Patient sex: M
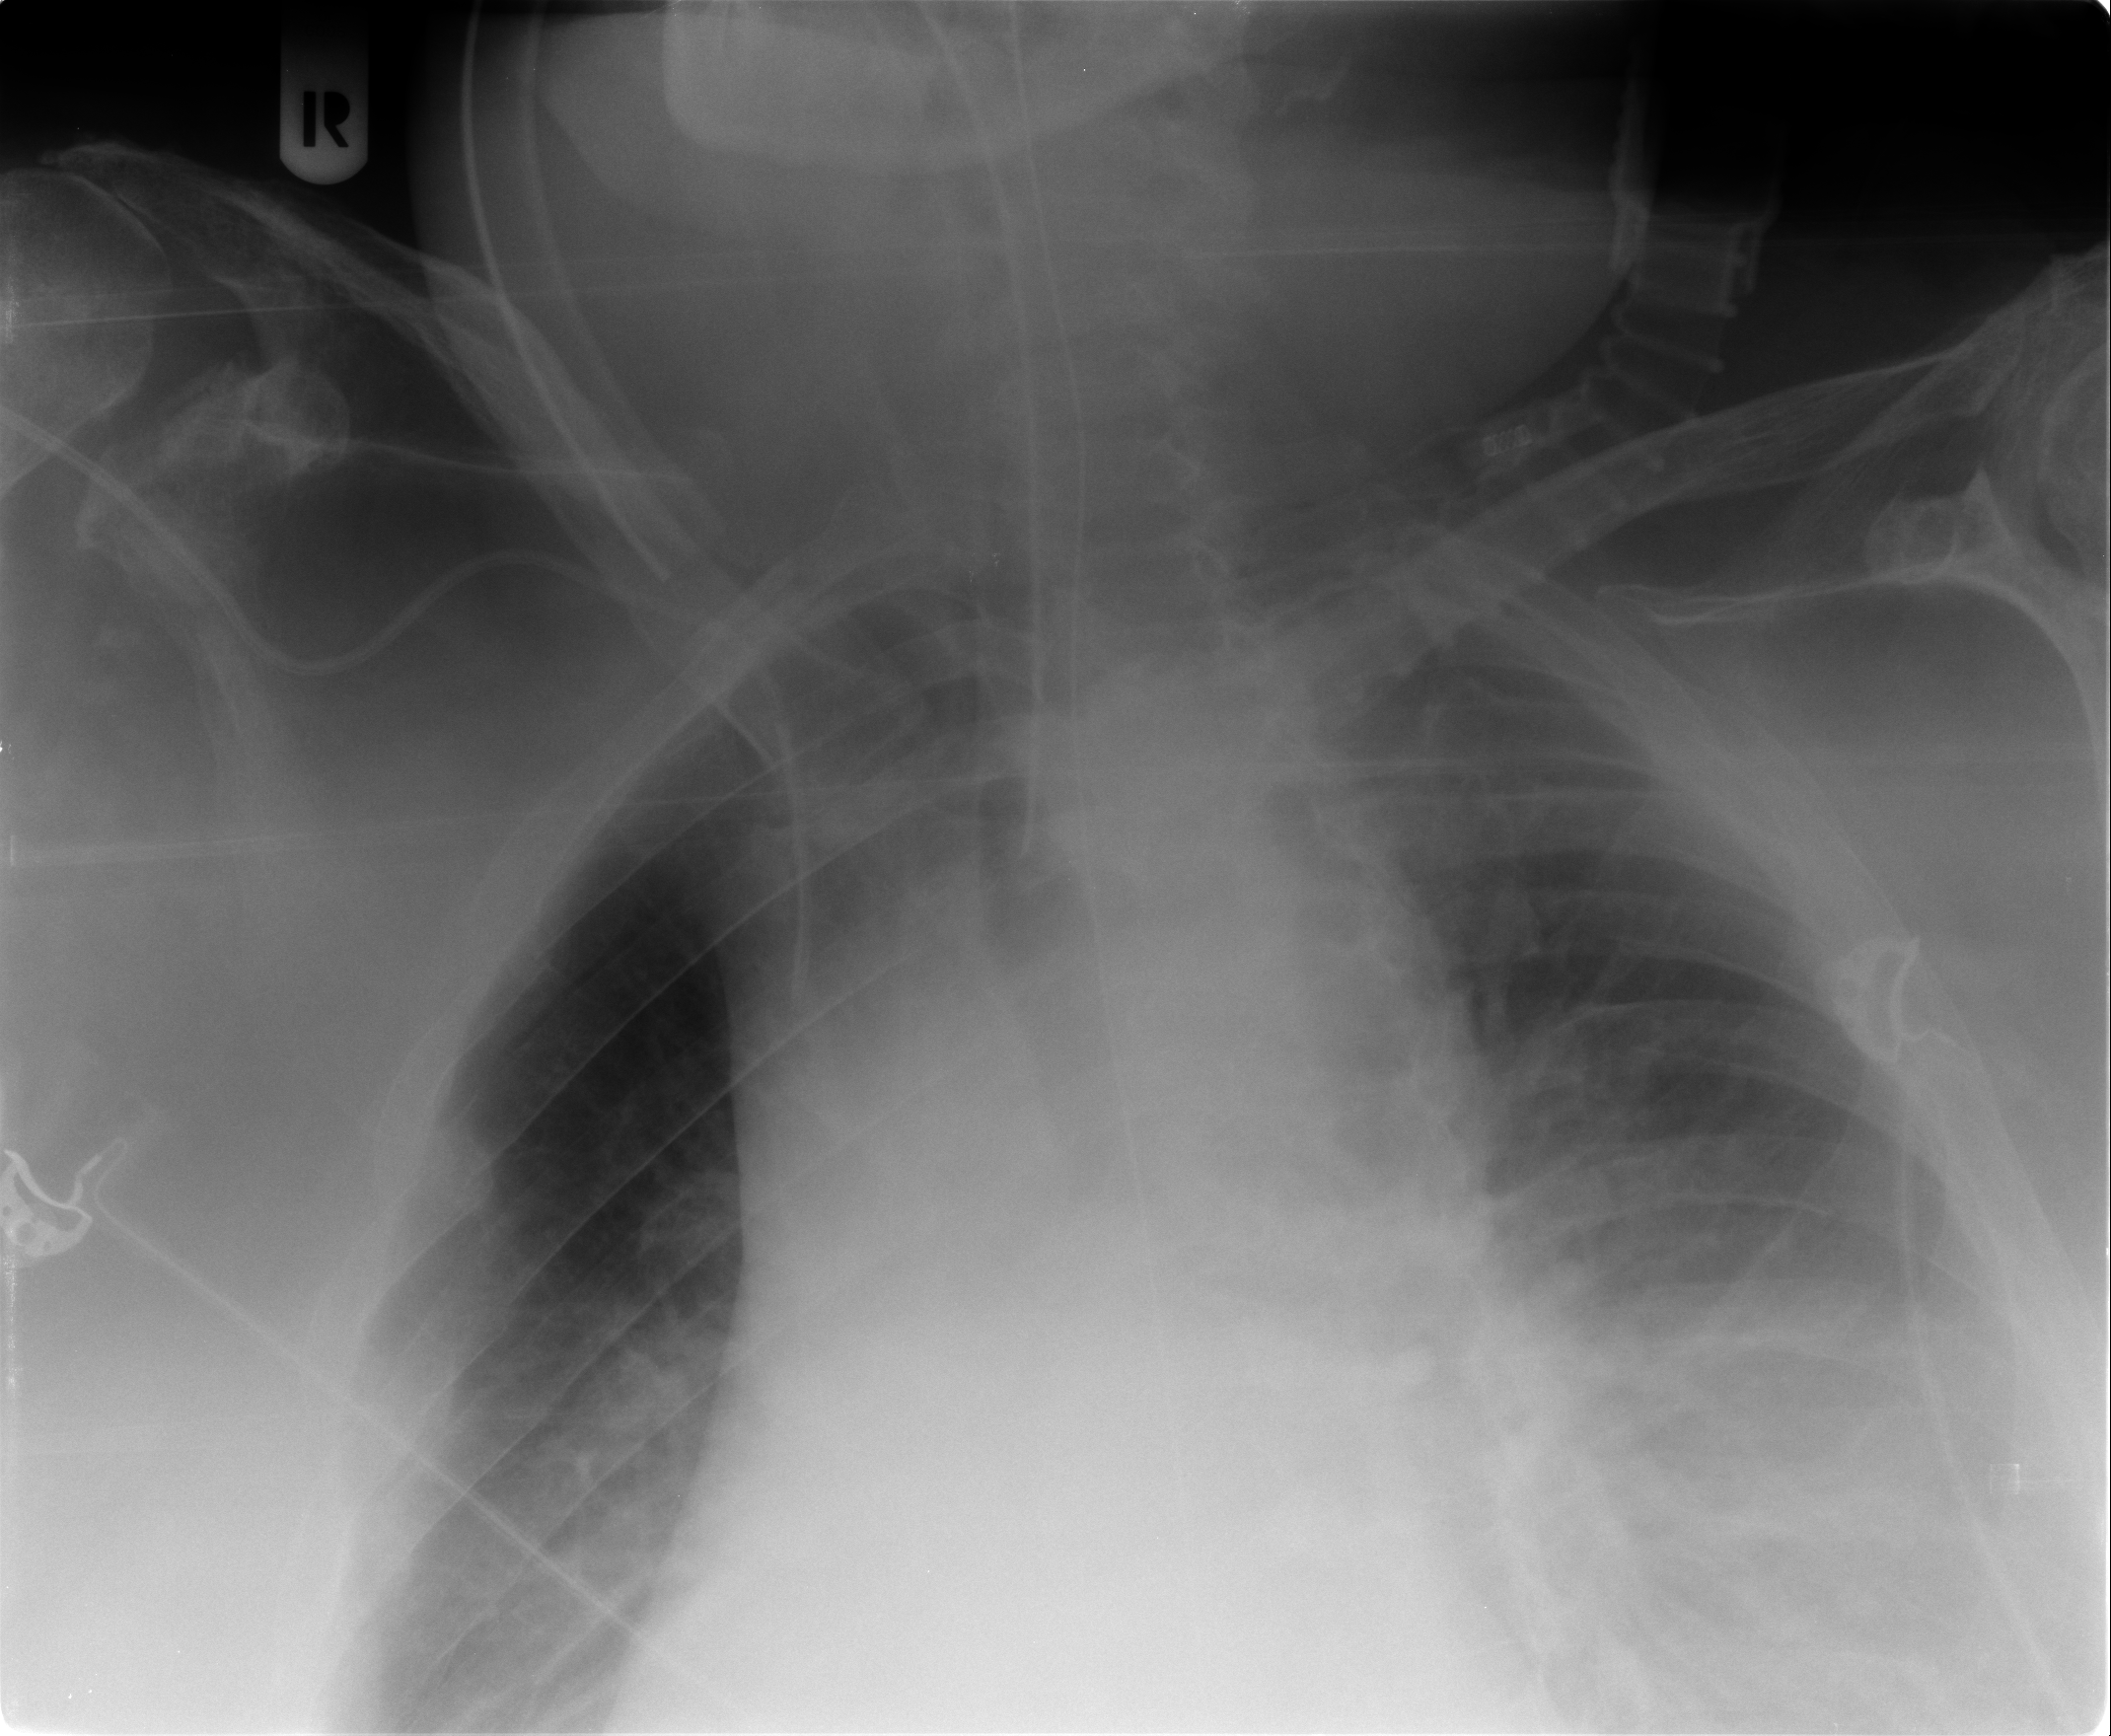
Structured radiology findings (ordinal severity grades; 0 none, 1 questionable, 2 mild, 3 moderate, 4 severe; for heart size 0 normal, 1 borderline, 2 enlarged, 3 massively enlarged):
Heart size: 2
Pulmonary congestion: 2
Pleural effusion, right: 2
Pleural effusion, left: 3
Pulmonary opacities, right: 2
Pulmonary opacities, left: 3
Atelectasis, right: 2
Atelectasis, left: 2